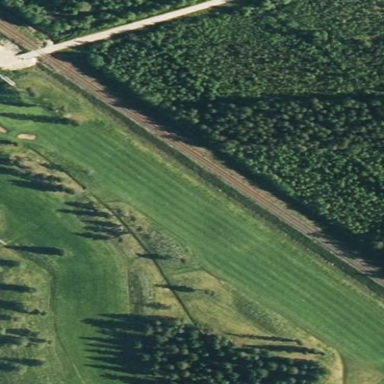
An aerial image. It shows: Golf fairway surrounded by grass.